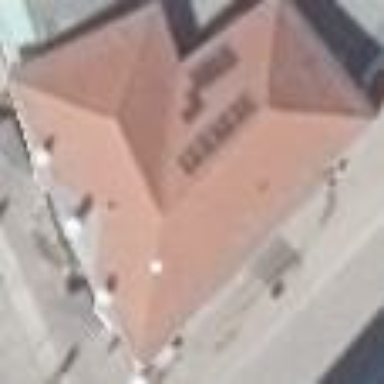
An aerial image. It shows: Building with hipped roof covered in red roof tiles.